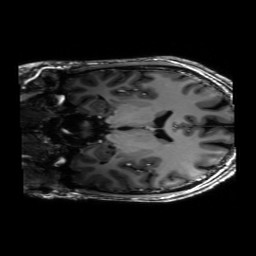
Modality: T1w
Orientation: coronal
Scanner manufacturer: siemens
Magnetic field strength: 6.98 T
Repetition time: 2.3 s
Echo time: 0.00273 s